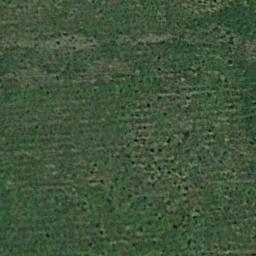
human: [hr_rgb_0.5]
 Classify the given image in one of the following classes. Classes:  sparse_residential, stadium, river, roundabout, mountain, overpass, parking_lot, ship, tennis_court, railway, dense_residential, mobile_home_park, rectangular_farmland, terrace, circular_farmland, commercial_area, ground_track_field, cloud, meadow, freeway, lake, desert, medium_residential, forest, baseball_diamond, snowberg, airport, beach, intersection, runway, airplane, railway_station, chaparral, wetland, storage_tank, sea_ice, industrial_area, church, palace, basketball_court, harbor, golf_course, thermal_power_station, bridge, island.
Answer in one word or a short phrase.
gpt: meadow